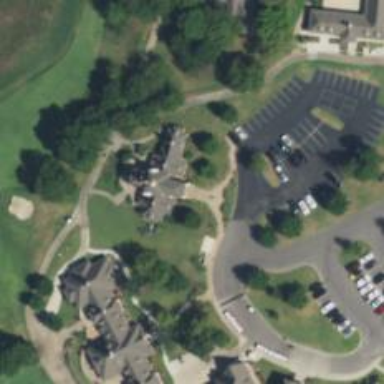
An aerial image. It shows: Path for both road and golf.